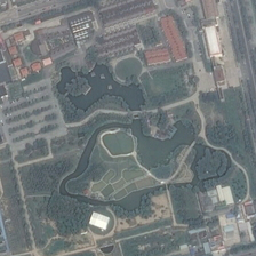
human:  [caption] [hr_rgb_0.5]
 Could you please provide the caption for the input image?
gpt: Many green trees around irregular ponds are near several buildings.

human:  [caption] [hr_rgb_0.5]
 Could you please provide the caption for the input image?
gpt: Many green trees to the REDOR of an irregular lake are near some buildings.

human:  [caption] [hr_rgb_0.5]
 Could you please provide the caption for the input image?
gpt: There are many unusual green plants near some buildings.

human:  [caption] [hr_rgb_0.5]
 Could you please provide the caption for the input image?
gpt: There are many green trees around irregular ponds near some buildings.

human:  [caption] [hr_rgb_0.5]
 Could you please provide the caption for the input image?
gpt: Many green trees around an irregular pond are close to some buildings.